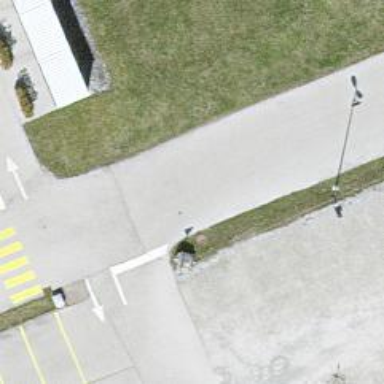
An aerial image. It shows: Parking aisle with grade1 tracktype surface.